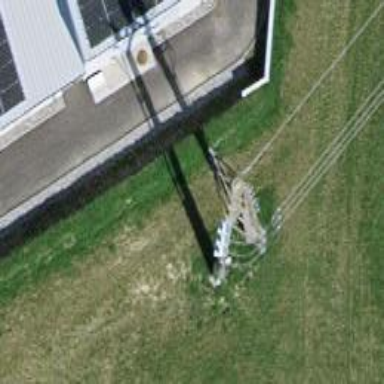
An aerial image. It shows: Three power lines with cables.